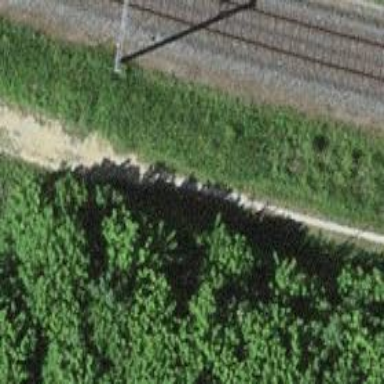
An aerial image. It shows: Path with fine gravel surface. The trail visibility is excellent.